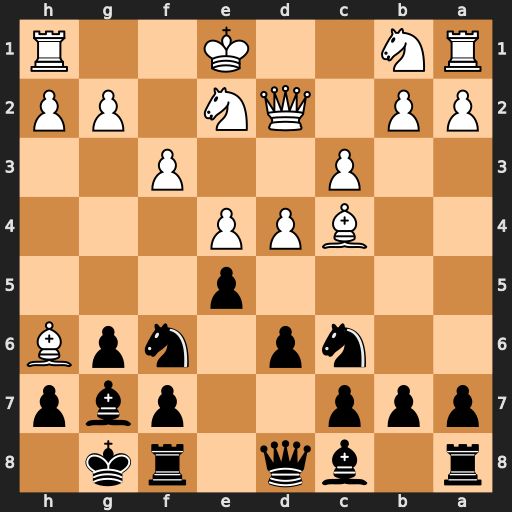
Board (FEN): r1bq1rk1/ppp2pbp/2np1npB/4p3/2BPP3/2P2P2/PP1QN1PP/RN2K2R
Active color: b
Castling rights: KQ
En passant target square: -
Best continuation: Nxe4 fxe4 Qh4+ g3 Qxh6